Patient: sex F, age 41
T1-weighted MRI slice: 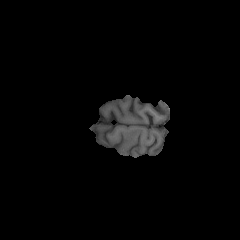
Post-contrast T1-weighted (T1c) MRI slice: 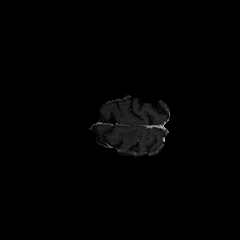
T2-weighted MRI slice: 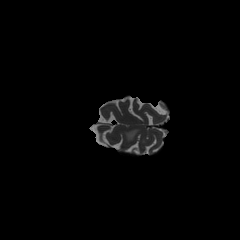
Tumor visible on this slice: yes
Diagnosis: Glioblastoma, IDH-wildtype
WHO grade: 4